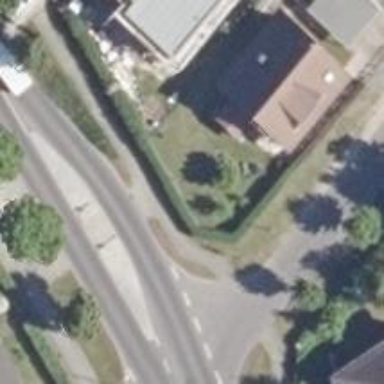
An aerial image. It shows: Sidewalk along the footway.